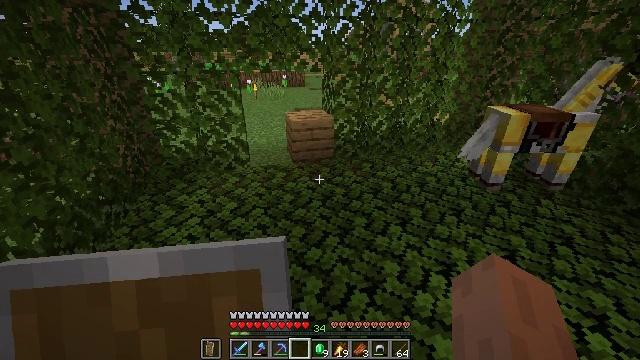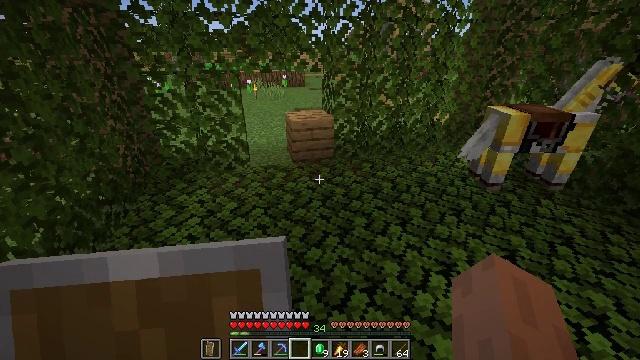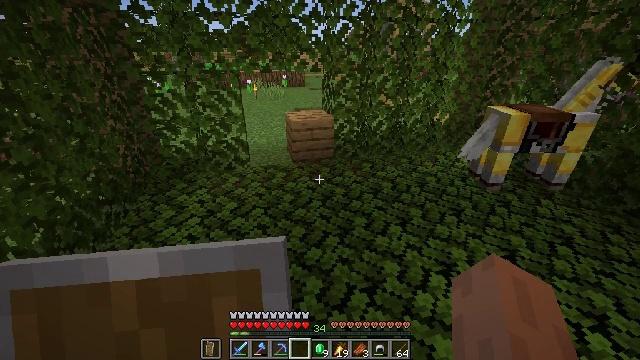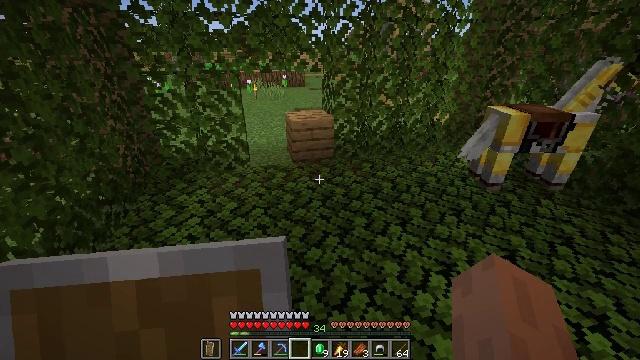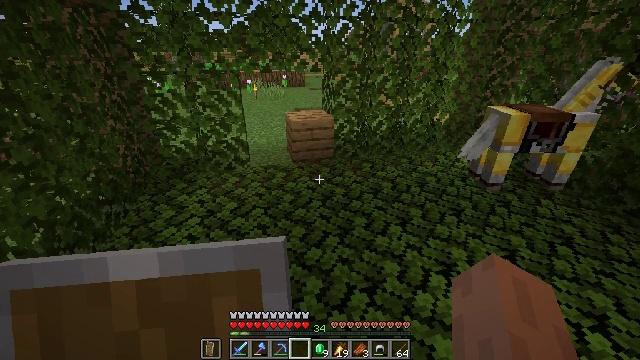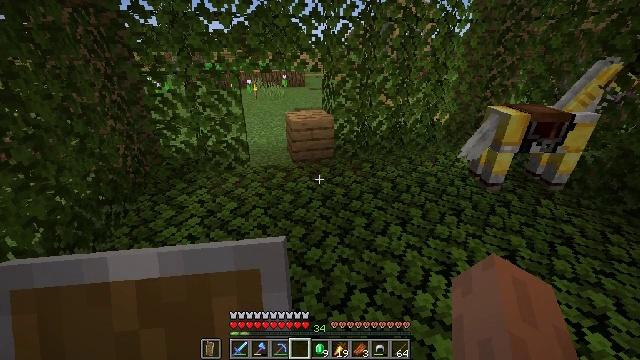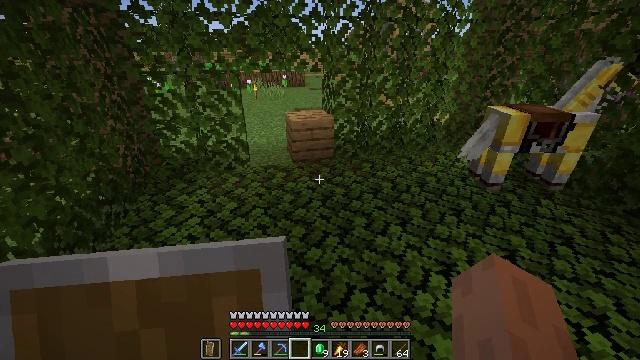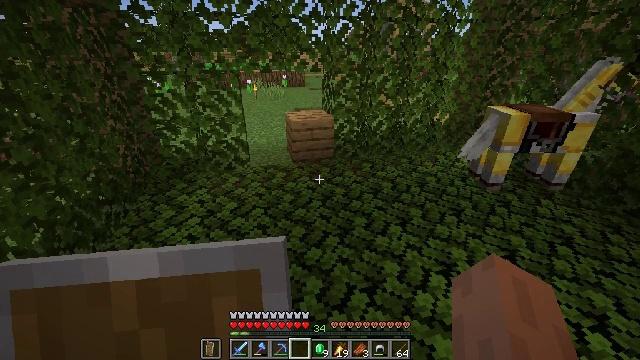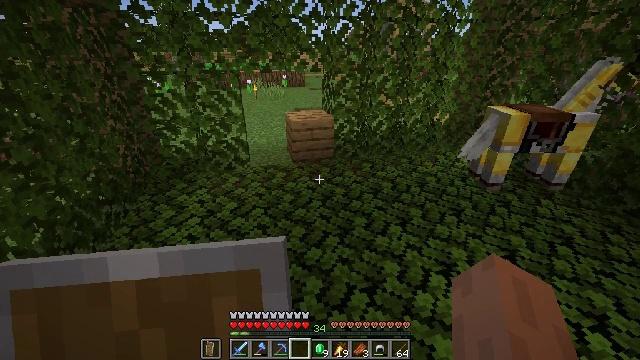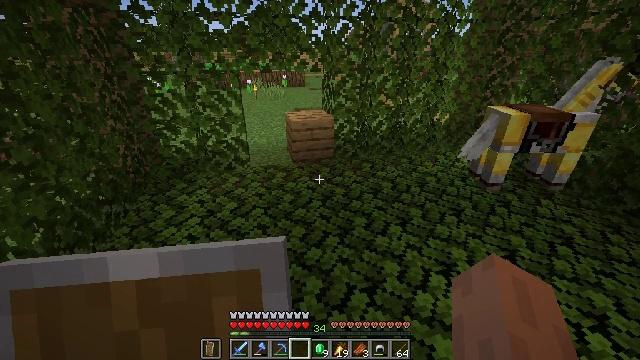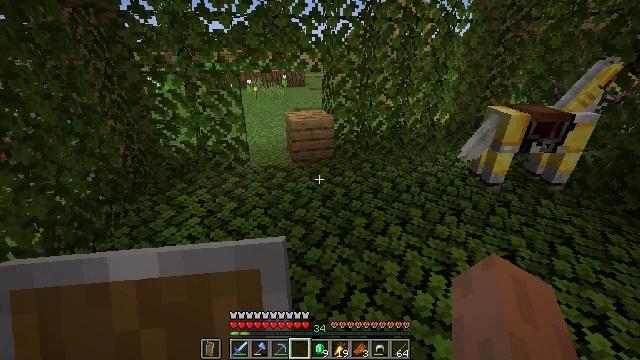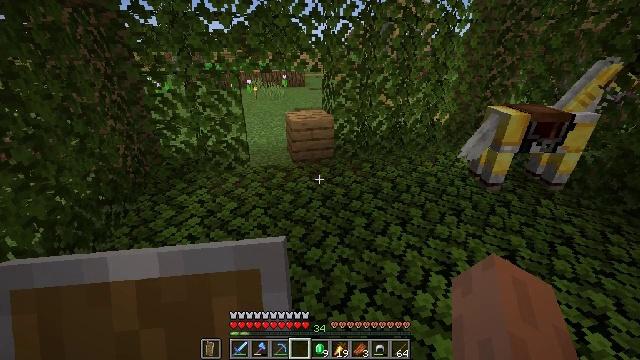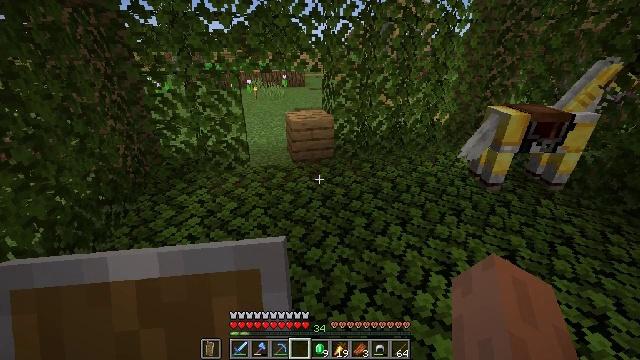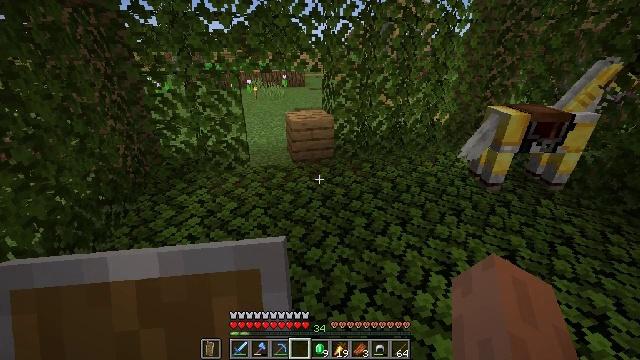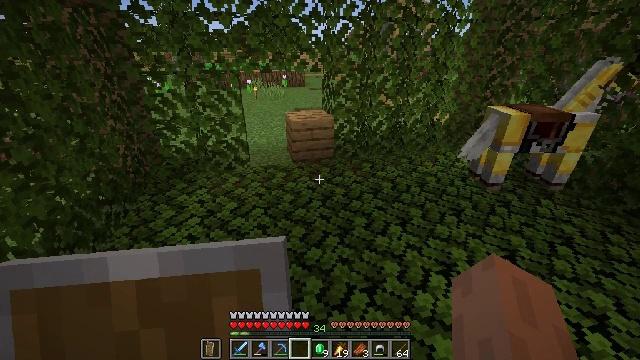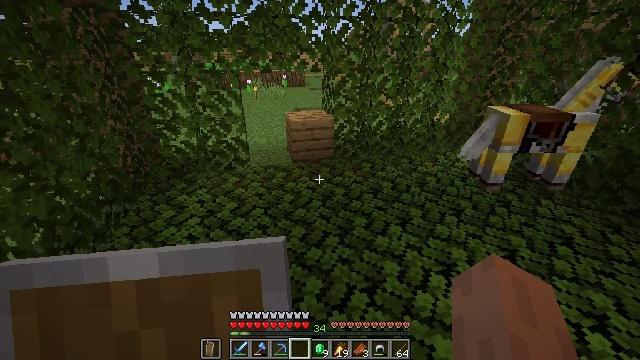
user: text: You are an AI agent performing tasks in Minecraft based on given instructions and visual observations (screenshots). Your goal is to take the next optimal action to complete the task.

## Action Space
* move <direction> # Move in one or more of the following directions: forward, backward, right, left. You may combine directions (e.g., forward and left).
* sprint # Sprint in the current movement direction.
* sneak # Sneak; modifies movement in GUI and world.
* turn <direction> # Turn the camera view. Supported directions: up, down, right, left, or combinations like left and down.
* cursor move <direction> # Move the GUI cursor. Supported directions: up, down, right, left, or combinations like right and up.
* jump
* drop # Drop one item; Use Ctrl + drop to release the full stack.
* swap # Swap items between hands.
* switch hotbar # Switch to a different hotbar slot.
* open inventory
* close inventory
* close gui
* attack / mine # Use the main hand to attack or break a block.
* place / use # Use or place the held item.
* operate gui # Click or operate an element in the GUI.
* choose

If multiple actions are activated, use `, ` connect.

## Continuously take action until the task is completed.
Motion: motion action
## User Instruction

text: Collect some oak leaves.
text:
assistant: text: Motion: move forward
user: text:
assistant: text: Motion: no_op
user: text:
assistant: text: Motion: no_op
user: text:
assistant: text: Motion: no_op
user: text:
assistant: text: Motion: no_op
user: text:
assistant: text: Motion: no_op
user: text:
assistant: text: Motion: no_op
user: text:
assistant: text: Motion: no_op
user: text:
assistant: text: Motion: no_op
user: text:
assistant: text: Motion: no_op
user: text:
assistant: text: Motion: no_op
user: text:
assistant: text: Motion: move forward and move left
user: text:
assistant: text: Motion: move forward and move left
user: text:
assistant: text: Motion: move forward and move left
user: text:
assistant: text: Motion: move forward and move left
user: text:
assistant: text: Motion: move forward and move left
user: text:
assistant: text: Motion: move forward
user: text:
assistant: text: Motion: move forward
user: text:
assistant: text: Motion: move forward
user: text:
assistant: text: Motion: no_op
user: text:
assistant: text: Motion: no_op
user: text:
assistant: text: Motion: no_op
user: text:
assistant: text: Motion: no_op
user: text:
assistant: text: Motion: no_op
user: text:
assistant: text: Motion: no_op
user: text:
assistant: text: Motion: no_op
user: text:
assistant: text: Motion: no_op
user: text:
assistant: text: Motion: no_op
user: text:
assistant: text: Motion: move forward
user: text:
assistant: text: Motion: move forward